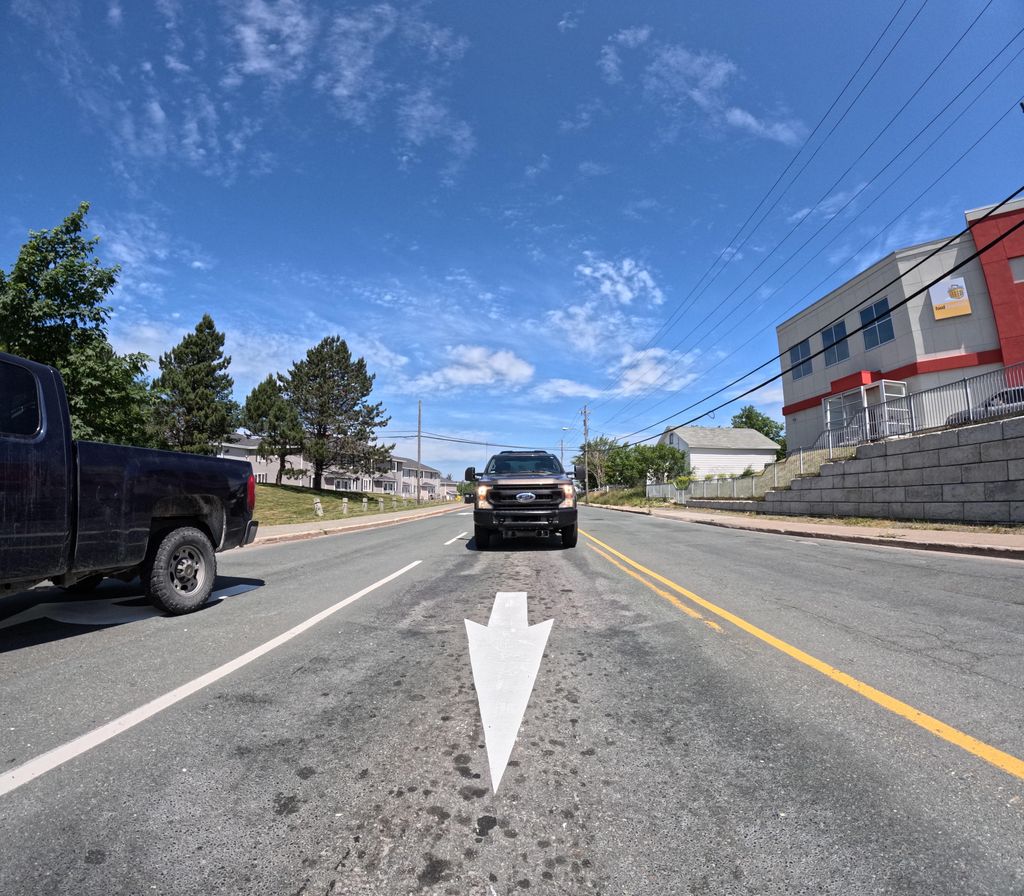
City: st_johns